Field crop: tomato
Growth stage: 1
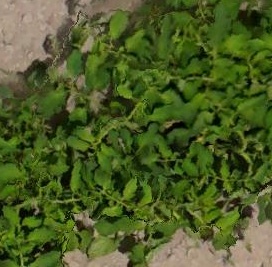
Species: tomato